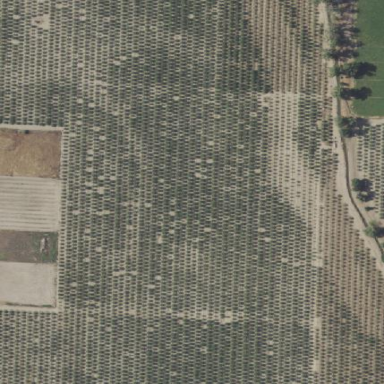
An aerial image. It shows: Orchard.